Field crop: tomato
Growth stage: 1
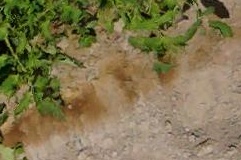
Species: tomato